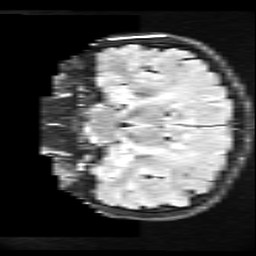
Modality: FLAIR
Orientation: coronal
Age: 22
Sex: male
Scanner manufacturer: ge
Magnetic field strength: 3 T
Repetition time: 11 s
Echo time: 0.1497 s